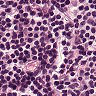
Metastatic tissue present: no